Question: We have one way ssl HTTPS server which sends CA certificates to the client. When the client sends the request to the server we are getting a javax.net.ssl.SSLHandshakeException.
When the client sends request to the https server, server is throwing a sslhandshake exception as shown below. We tried to edit java security file but that seems to be not working.
'''
2016/08/31-12:19:18.231919-16953-17284-0x018c510000000001-002- |NF javax.net.ssl.SSLHandshakeException: java.security.cert.CertificateException: Certificates does not conform to algorithm constraints
2016/08/31-12:19:18.231919-16953-17284-0x018c510000000001-002- at sun.security.ssl.Alerts.getSSLException(Alerts.java:192)
2016/08/31-12:19:18.231919-16953-17284-0x018c510000000001-002- at sun.security.ssl.SSLSocketImpl.fatal(SSLSocketImpl.java:1949)
2016/08/31-12:19:18.231919-16953-17284-0x018c510000000001-002- at sun.security.ssl.Handshaker.fatalSE(Handshaker.java:302)
2016/08/31-12:19:18.231919-16953-17284-0x018c510000000001-002- at sun.security.ssl.Handshaker.fatalSE(Handshaker.java:296)
2016/08/31-12:19:18.231919-16953-17284-0x018c510000000001-002- at sun.security.ssl.ClientHandshaker.serverCertificate(ClientHandshaker.java:1509)
2016/08/31-12:19:18.231919-16953-17284-0x018c510000000001-002- at sun.security.ssl.ClientHandshaker.processMessage(ClientHandshaker.java:216)
2016/08/31-12:19:18.231919-16953-17284-0x018c510000000001-002- at sun.security.ssl.Handshaker.processLoop(Handshaker.java:979)
2016/08/31-12:19:18.231919-16953-17284-0x018c510000000001-002- at sun.security.ssl.Handshaker.process_record(Handshaker.java:914)
2016/08/31-12:19:18.231919-16953-17284-0x018c510000000001-002- at sun.security.ssl.SSLSocketImpl.readRecord(SSLSocketImpl.java:1062)
Client and Server connection is established.
root@myhostname> wget --no-check-certificate https://myserver:4443/zen_myevent_listener/eventListener/p1
--2016-09-01 05:09:44-- https://myserver/zen_myevent_listener/eventListener/p1
Connecting to 10.255.120.133:4443... connected.
'''
The algorithm for this is shown in the picture below:

These are the certificates on HTTPS server which we have generated.
'''
-rw-------. 1 root root 3967 Aug 26 15:07 01.pem
-rw-------. 1 root root 1659 Aug 26 15:06 ca.crt
-rw-------. 1 root root 1751 Aug 26 15:05 ca.key
-rw-------. 1 root root 112 Aug 26 15:07 index.txt
-rw-------. 1 root root 21 Aug 26 15:07 index.txt.attr
-rw-------. 1 root root 0 Aug 26 15:05 index.txt.old
-rw-------. 1 root root 42542116 Aug 31 09:48 log.txt
-rwxrwxrwx. 1 root root 8805 Aug 26 12:51 openssl.cnf
-rw-------. 1 root root 3 Aug 26 15:07 serial
-rw-------. 1 root root 3 Aug 26 15:04 serial.old
-rw-------. 1 root root 5626 Aug 26 15:07 server-chain.crt
-rw-------. 1 root root 3967 Aug 26 15:07 server.crt
-rw-------. 1 root root 806 Aug 26 15:06 server.csr
-rw-------. 1 root root 887 Aug 26 15:06 server.key
'''
and 01.pem /01.der file is placed on client.
When we googled and checked, we got the below fix/resolution. Even after trying this, we are still getting the same error.
The reason for this is twofold:
- -
> The fastest way to get the system working is to revert back this
change. Edit the file jre/lib/security/java.security and look for this
line:'''
jdk.certpath.disabledAlgorithms=MD2, RSA keySize < 1024
'''
Remove the last restriction, the line will look like this:'''
jdk.certpath.disabledAlgorithms=MD2
'''
Restart Sentinel for the changes to take effect.This would not be a solution but a workaround to get things working after the upgrade.A proper resolution is to use custom certificates on the logging applications that use strong encryption (key sizes of 1024 or more).
Once all applications have been updated, the restriction can be put
back in place.IDM 4.5 includes an instrumentation upgrade with certificates to a key size larger than 1024 to fix this problem.eDirectory 88SP8 Patch 2 and eDirectory 88SP7 Patch 6 have
Instrumentation upgrades with certificates to a key size larger than
1024 to fix the problem. (Note: Instrumentation is not automatically
upgraded with eDirectory, you must also manually install the
instrumentation package within the eDir patch.)
Even after trying this we are still getting the same error. Could some one help us how to proceed with this?
Here is the output of openssl x509 -text -in server.crt
'''
root@rover> openssl x509 -text -in server.crt
Certificate:
Data:
Version: 3 (0x2)
Serial Number: 1 (0x1)
Signature Algorithm: md5WithRSAEncryption
Issuer: C=IN, ST=Karnataka, L=Bangalore, O=mycompany, OU=abc, CN=rover/emailAddress=myemail@gmail.com
Validity
Not Before: Aug 26 09:37:05 2016 GMT
Not After : Dec 9 09:37:05 2019 GMT
Subject: C=IN, ST=Karnataka, O=mycompany, OU=IMS, CN=rover/emailAddress=myemail@gmail.com
Subject Public Key Info:
Public Key Algorithm: rsaEncryption
Public-Key: (1024 bit)
Modulus:
00:a4:51:0e:c5:7e:eb:e9:8e:89:9c:79:6a:b5:94:
d3:94:53:43:b2:26:47:a5:13:25:87:a3:73:03:27:
4f:f8:b2:60:86:00:b3:c7:8a:d4:bd:3c:70:33:1e:
16:4b:0a:e7:a7:50:a6:48:0e:33:cf:6e:72:30:13:
c0:bd:1a:b3:57:ec:ec:bd:6b:90:84:f4:79:a9:29:
48:50:7d:e0:07:22:c5:cc:b1:81:4d:8d:61:f5:c6:
58:87:73:e0:1b:b9:a1:fc:a0:1a:42:79:96:f6:11:
cf:0a:60:fe:26:d4:e3:a6:b8:ca:8d:2c:48:b1:41:
5e:f8:64:a6:2f:02:e5:5b:8f
Exponent: 65537 (0x10001)
X509v3 extensions:
X509v3 Basic Constraints:
CA:FALSE
X509v3 Authority Key Identifier:
keyid:C5:05:6A:D7:1B:9A:E1:B6:A5:A2:2F:70:2B:13:C6:C2:74:DA:70:45
DirName:/C=IN/ST=Karnataka/L=Bangalore/O=mycompany/OU=IMS/CN=rover/emailAddress=myemail@gmail.com
serial:B0:C5:54:AC:F8:78:7B:5F
Signature Algorithm: md5WithRSAEncryption
36:ae:d7:aa:c2:ce:20:91:c9:57:77:e7:4b:c5:e1:b5:28:5d:
4b:85:db:03:90:67:4e:f9:7d:b1:35:8c:de:80:6d:bf:f5:d0:
c9:1b:10:8a:c2:de:5e:88:d6:f6:0d:fc:05:92:f0:88:81:98:
8c:c9:a4:57:1b:70:7d:8d:dc:90:c9💿e3:77:1f:81:f0:63:
39:42:14:ff:d6:46:cb:f9:84:2c:8d:cc:1e:b5:b9:6a:12:2a:
c4:d4:5c:fa:79:a6:ea:a8:9b:53:65:54:c9:68:a4:d8:63:0f:
64:a5:35:88:6d:9f:3b:bf:dd:ec:5f:69:95:a2:17:94:97:c9:
26:89:d2:1b:12:2f:39:35:1f:aa:41:d0:23:2f:0e:c8:83:02:
9d:70:46:ff:23:3d:5b:46:58:fa:ff:1c:3f:d1:9b:78:21:b9:
cf:ae:b5:3c:64:12:70:92:71:0f:9f:b0:f9:54:6a:e7:51:41:
b0:66:2f:0a:57:a1:a7:e6:f8:e0:7b:46:7d:e5:66:b7:f7:e9:
d4:23:16:89:b0:bc:8e:c5:e6:b9:69:a1:bc:2b:98:08:fc:10:
9c:9e:71:a8:b6:c1:fa:9a:71:5a:79:9d:07:cb:73:d4:e7:5a:
01:16:76:38:6e:29:8b:6a:12:72:e9:ac:36:54:a2:9f:75:ef:
3b:6e:c6:e0
-----BEGIN CERTIFICATE-----
MIID2DCCAsCgAwIBAgIBATANBgkqhkiG9w0BAQQFADCBjzELMAkGA1UEBhMCSU4x
EjAQBgNVBAgTCUthcm5hdGFrYTESMBAGA1UEBxMJQmFuZ2Fsb3JlMQ4wDAYDVQQK
EwVOb2tpYTEMMAoGA1UECxMDSU1TMQ8wDQYDVQQDEwZtYXJzMDQxKTAnBgkqhkiG
9w0BCQEWGmtpc2hvcmUudmVybmVrYXJAbm9raWEuY29tMB4XDTE2MDgyNjA5Mzcw
NVoXDTE5MTIwOTA5MzcwNVowezELMAkGA1UEBhMCSU4xEjAQBgNVBAgTCUthcm5h
dGFrYTEOMAwGA1UEChMFTm9raWExDDAKBgNVBAsTA0lNUzEPMA0GA1UEAxMGbWFy
czA0MSkwJwYJKoZIhvcNAQkBFhpraXNob3JlLnZlcm5la2FyQG5va2lhLmNvbTCB
nzANBgkqhkiG9w0BAQEFAAOBjQAwgYkCgYEApFEOxX7r6Y6JnHlqtZTTlFNDsiZH
pRMlh6NzAydP+LJghgCzx4rUvTxwMx4WSwrnp1CmSA4zz25yMBPAvRqzV+zsvWuQ
hPR5qSlIUH3gByLFzLGBTY1h9cZYh3PgG7mh/KAaQnmW9hHPCmD+JtTjprjKjSxI
sUFe+GSmLwLlW48CAwEAAaOB1TCB0jAJBgNVHRMEAjAAMIHEBgNVHSMEgbwwgbmA
FMUFatcbmuG2paIvcCsTxsJ02nBFoYGVpIGSMIGPMQswCQYDVQQGEwJJTjESMBAG
A1UECBMJS2FybmF0YWthMRIwEAYDVQQHEwlCYW5nYWxvcmUxDjAMBgNVBAoTBU5v
a2lhMQwwCgYDVQQLEwNJTVMxDzANBgNVBAMTBm1hcnMwNDEpMCcGCSqGSIb3DQEJ
ARYaa2lzaG9yZS52ZXJuZWthckBub2tpYS5jb22CCQCwxVSs+Hh7XzANBgkqhkiG
9w0BAQQFAAOCAQEANq7XqsLOIJHJV3fnS8XhtShdS4XbA5BnTvl9sTWM3oBtv/XQ
yRsQisLeXojW9g38BZLwiIGYjMmkVxtwfY3ckMnN43cfgfBjOUIU/9ZGy/mELI3M
HrW5ahIqxNRc+nmm6qibU2VUyWik2GMPZKU1iG2fO7/d7F9plaIXlJfJJonSGxIv
OTUfqkHQIy8OyIMCnXBG/yM9W0ZY+v8cP9GbeCG5z661PGQScJJxD5+w+VRq51FB
sGYvClehp+b44HtGfeVmt/fp1CMWibC8jsXmuWmhvCuYCPwQnJ5xqLbB+ppxWnmd
B8tz1OdaARZ2OG4pi2oScumsNlSin3XvO27G4A==
-----END CERTIFICATE-----
'''
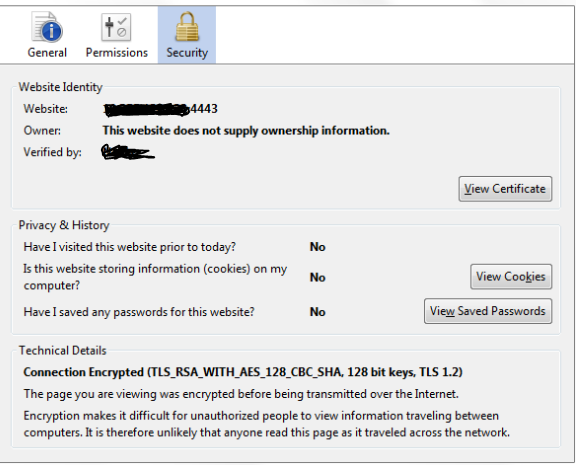
Answer: > '''
java.security.cert.CertificateException: Certificates does not conform to algorithm constraints
...
Signature Algorithm: md5WithRSAEncryption
'''
This is pretty bad. MD5 as signature algorithm is broken for many years and this brokenness was already used successfully in major attacks years ago (Stuxnet). My guess is that Java complains about this.
Since the certificates are obviously just created recently someone messed up this certificate creation badly. Don't try to work around it but instead create proper certificates, i.e. using a proper signature algorithm (SHA-256 instead of MD5) and a proper key size (2048 instead of 1024).